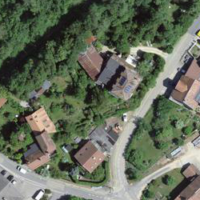
EUNIS habitat code: 54
Species observed at this site:
Platanthera bifolia